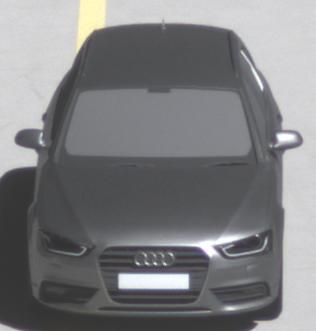
Make: Audi
Model: A4 Avant 1.8 TFSI
Detailed model: A4 (B8) Avant
Model produced from: 2012/02
Model produced until: 2015/04
Doors: 5
Color: gray
Road condition: dry road
Daytime: midday
Contrast: high contrast